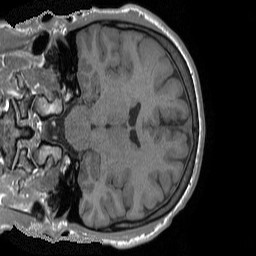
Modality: T1w
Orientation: sagittal
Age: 25
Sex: male
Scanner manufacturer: philips
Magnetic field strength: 3 T
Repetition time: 4.84 s
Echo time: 2.165 s